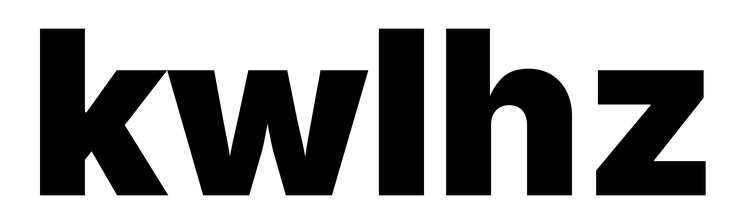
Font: Inter_Black